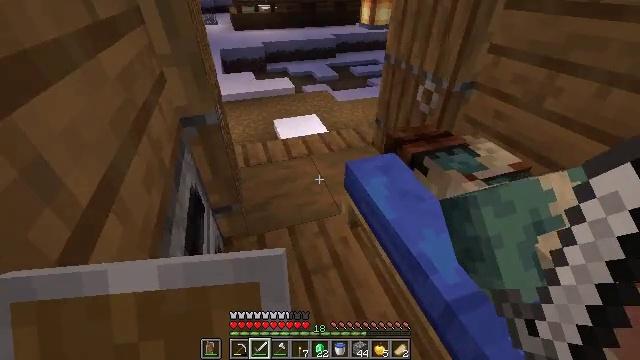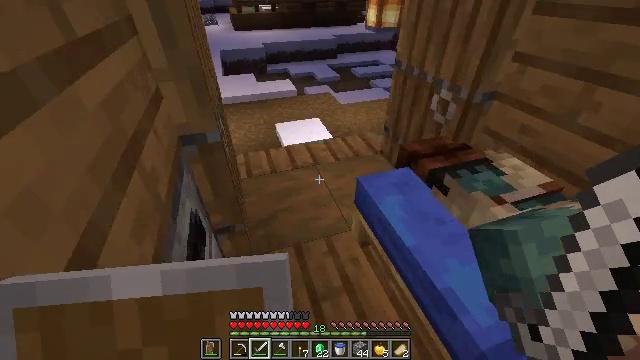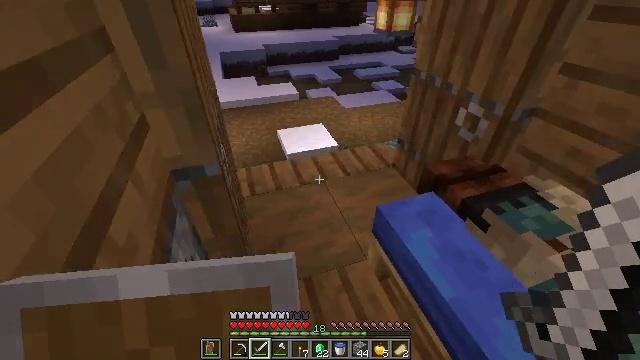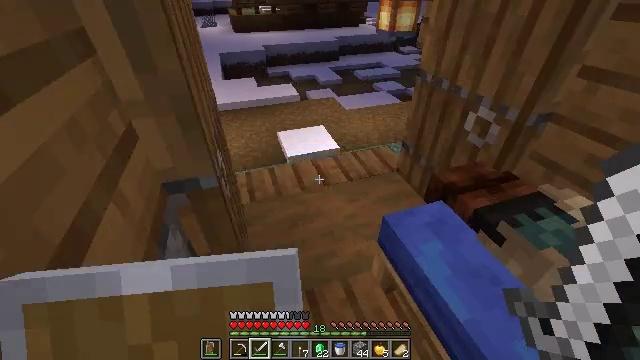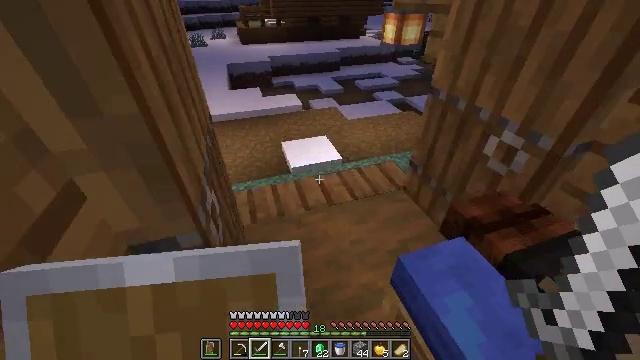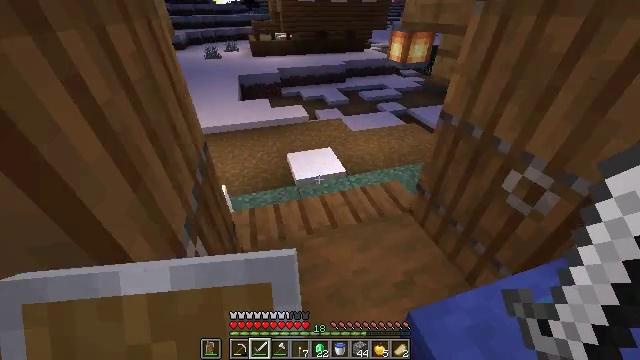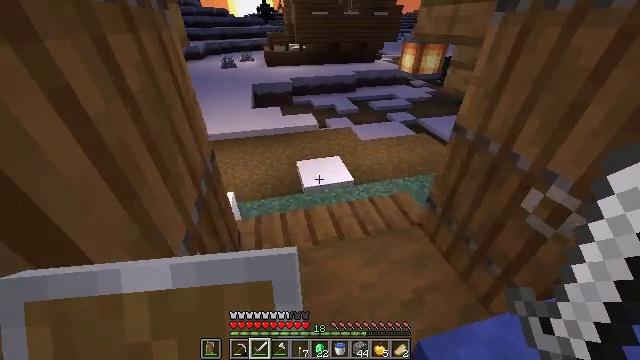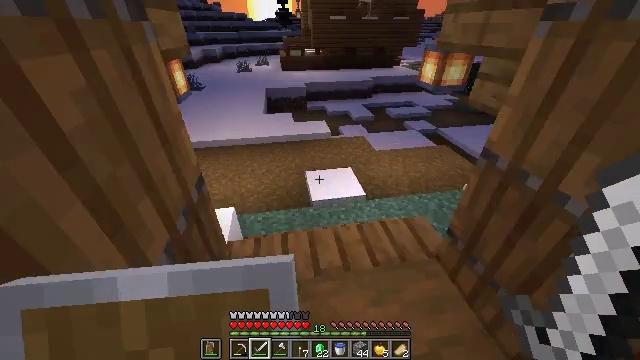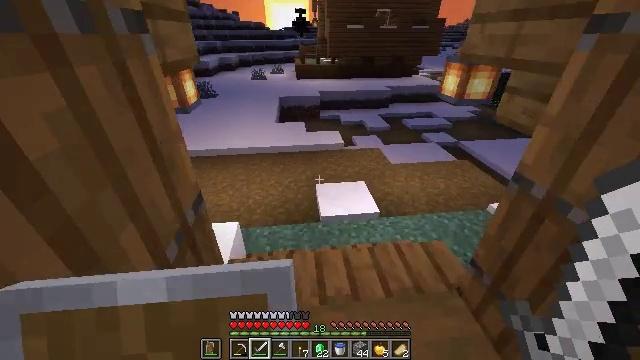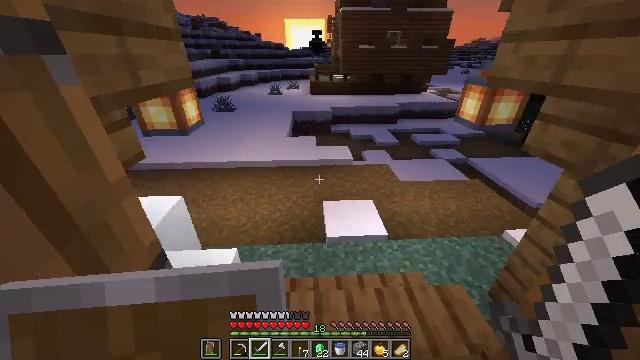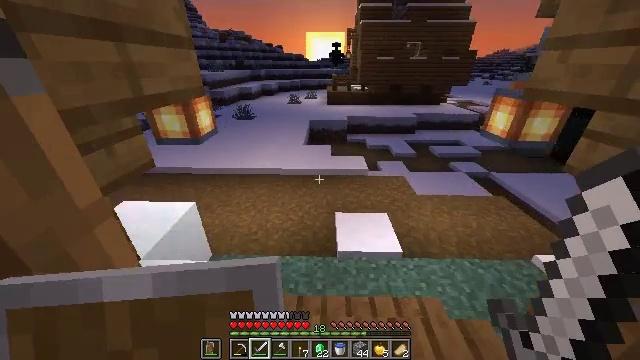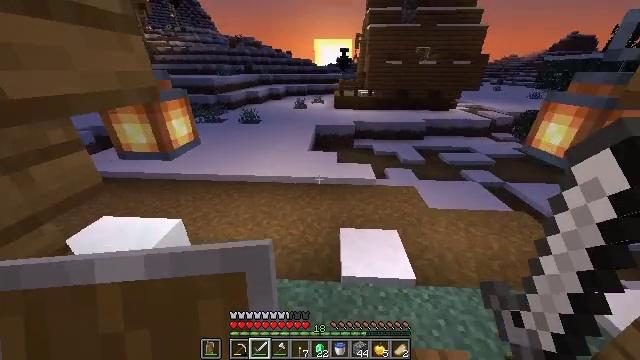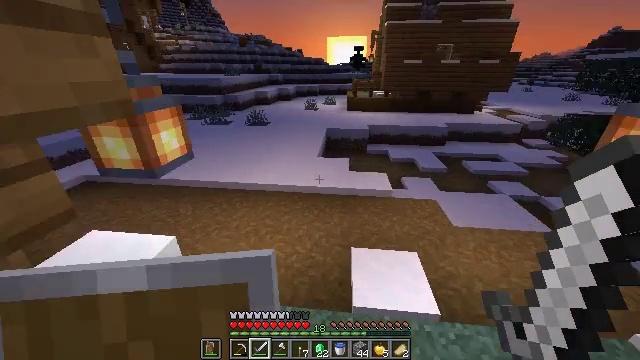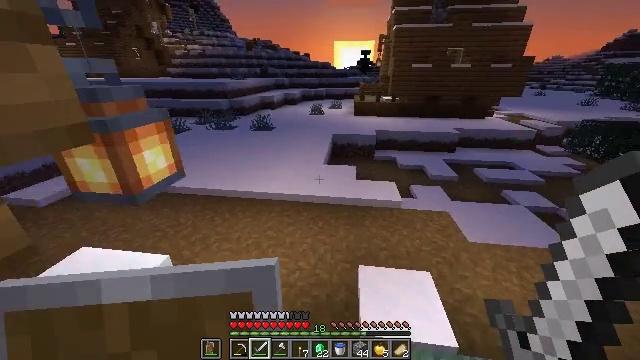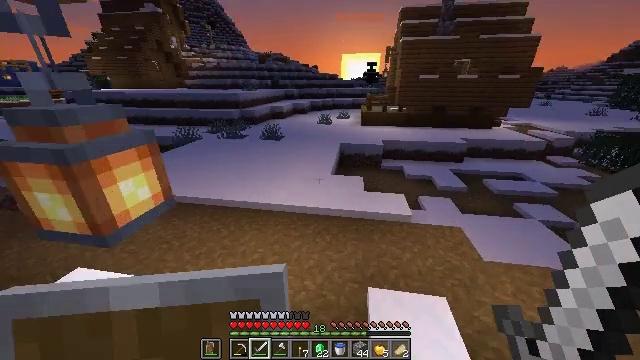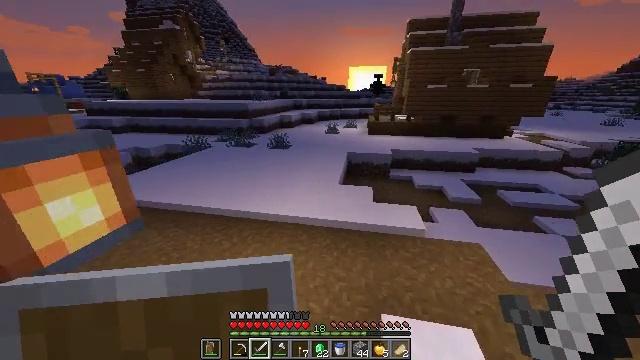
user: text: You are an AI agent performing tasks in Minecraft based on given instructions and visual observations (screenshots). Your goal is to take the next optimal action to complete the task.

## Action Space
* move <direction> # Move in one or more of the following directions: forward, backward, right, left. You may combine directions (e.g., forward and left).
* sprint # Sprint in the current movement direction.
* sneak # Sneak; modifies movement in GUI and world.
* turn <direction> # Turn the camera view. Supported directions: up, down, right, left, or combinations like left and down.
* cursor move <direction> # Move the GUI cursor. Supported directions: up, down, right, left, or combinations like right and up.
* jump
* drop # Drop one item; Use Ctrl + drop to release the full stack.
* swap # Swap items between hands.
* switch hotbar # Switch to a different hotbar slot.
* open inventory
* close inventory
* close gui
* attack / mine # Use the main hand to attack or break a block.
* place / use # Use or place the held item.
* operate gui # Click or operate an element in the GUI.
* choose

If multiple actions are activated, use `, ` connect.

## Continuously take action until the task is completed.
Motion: motion action
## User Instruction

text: Mine the blue bed to pick it up.
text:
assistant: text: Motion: move forward and move left
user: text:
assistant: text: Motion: move forward, sprint
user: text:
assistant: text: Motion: move forward, sprint
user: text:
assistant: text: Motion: move forward, sprint
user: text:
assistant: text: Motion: move forward, sprint, turn left
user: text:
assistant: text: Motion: move forward, sprint, turn left and up
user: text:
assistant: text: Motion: move forward, sprint, turn left and up
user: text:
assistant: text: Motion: move forward, sprint, turn left and up
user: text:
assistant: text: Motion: move forward, sprint, turn left and up
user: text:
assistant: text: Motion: move forward, sprint, turn left and up
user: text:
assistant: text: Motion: move forward, sprint, turn left
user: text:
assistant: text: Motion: move forward, sprint, turn left and up
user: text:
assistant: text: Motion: move forward, sprint, turn left and up
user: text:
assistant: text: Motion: move forward, sprint, turn left and up
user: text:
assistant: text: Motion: move forward, sprint, turn left and up
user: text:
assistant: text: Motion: move forward, sprint
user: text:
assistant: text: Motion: move forward, sprint
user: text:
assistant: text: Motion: move forward, sprint, turn left
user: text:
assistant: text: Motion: move forward, sprint, turn left, jump
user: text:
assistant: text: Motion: move forward, sprint, turn left, jump
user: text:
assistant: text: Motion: move forward, sprint, jump
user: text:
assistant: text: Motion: move forward, sprint, jump
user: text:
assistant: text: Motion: move forward, sprint, jump
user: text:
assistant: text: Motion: move forward, sprint, jump
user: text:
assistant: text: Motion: move forward, sprint, jump
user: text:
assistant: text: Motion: move forward, sprint, jump
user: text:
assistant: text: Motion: move forward, sprint, jump
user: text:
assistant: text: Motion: move forward, sprint, turn right, jump
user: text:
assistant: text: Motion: move forward, sprint, turn right, jump
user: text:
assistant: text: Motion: move forward, sprint, turn right, jump